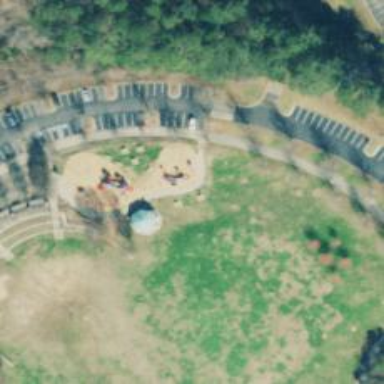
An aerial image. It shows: Playground with roundabout.